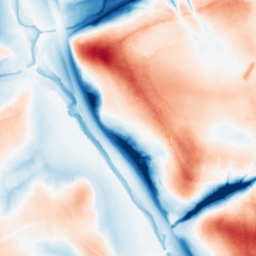
Category: classical
Decomposition family: gaussian_anisotropic
Decomposition parameters: sigma_x: 20
sigma_y: 20
Upsampling method: lanczos
Upsampling parameters: scale: 8
Upsampling scale: 8